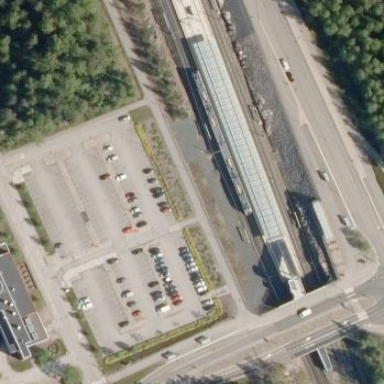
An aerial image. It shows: Paved parking lot with park and ride facility for trains.